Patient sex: F
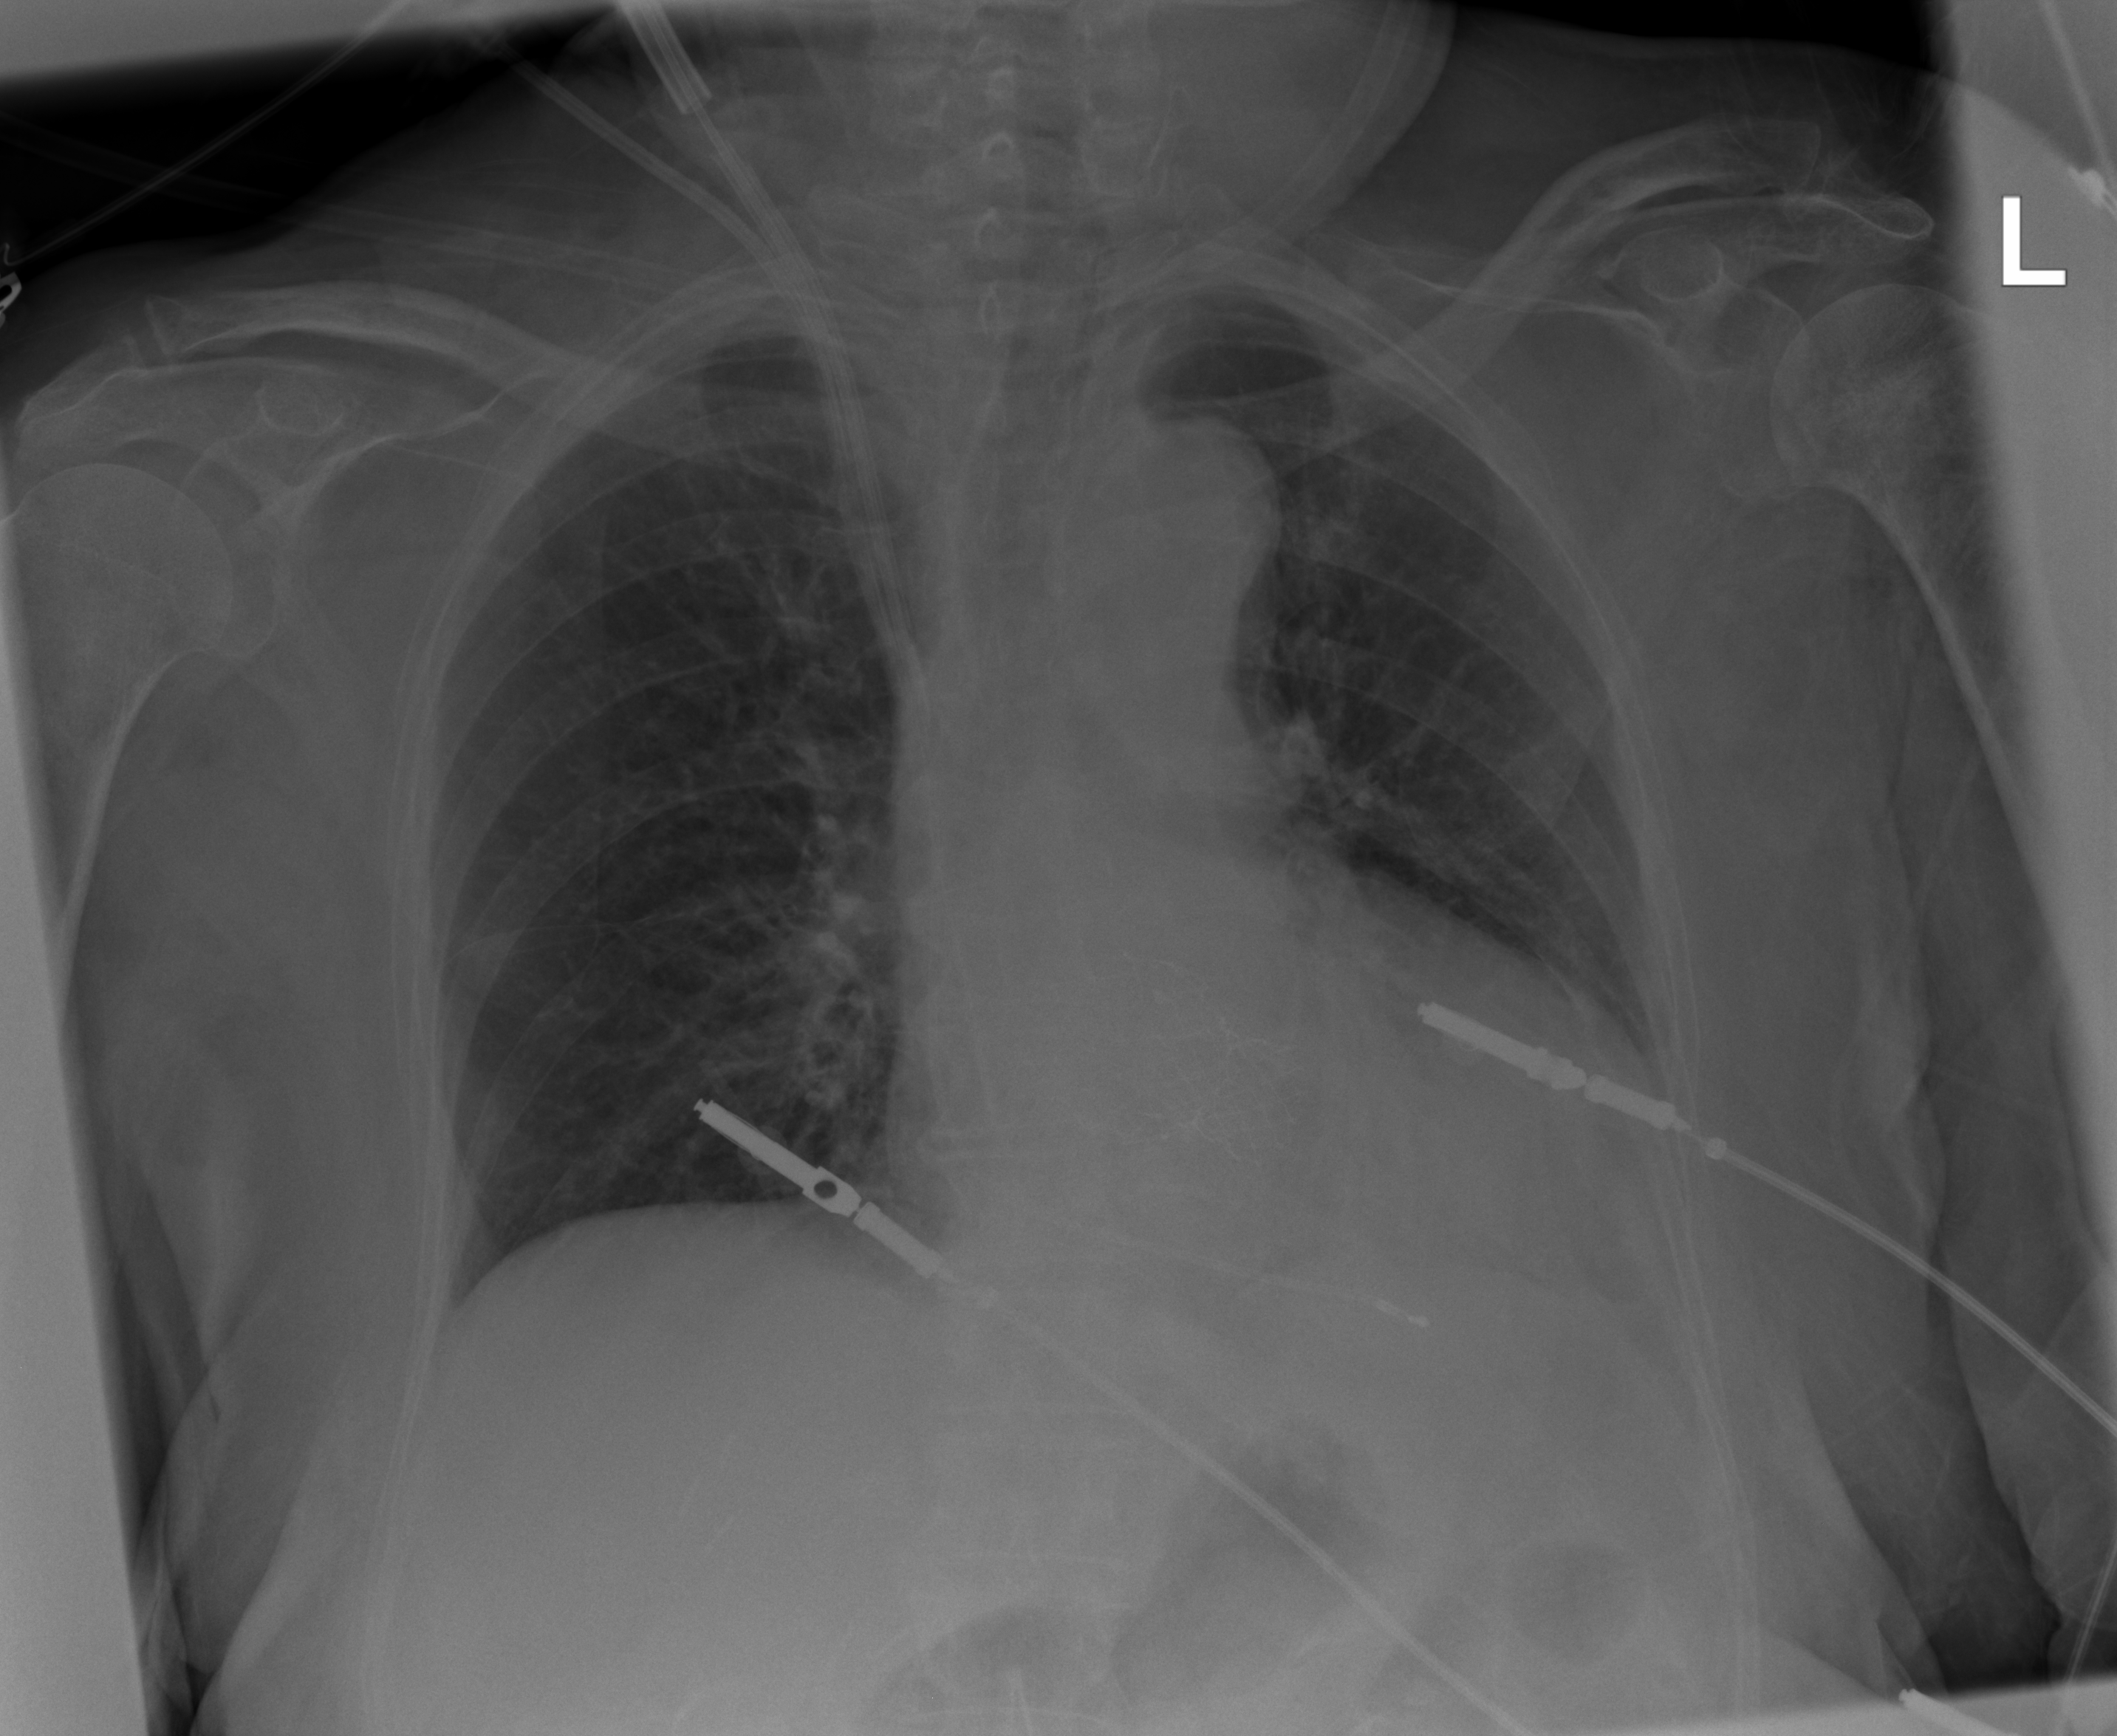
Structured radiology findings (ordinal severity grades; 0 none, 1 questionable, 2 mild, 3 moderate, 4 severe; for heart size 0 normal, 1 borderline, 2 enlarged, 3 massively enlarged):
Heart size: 1
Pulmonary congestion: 1
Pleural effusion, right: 0
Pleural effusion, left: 2
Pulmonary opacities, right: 0
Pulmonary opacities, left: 0
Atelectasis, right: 0
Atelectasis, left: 0